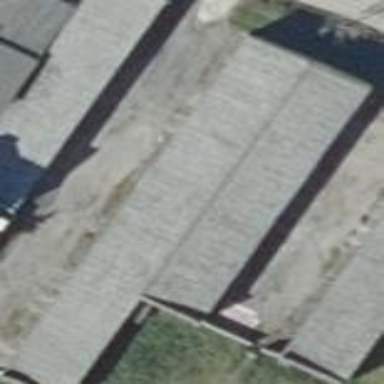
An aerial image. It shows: Group of garages.